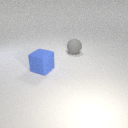
large gray rubber sphere behind large blue rubber cube